Question: How do we convert a NSDictionary into JSON data object? I want to send a JSON data to my server. I am using the below code but facing an issue when it comes to NSDictionary containing Array or further NSDictionary in it. This works well with simple key-value pair.
Issue: It fails on the below line and sets the error object. This works fine if I remove arrays and dictionaries from the source myData dictionary.
'''
NSData *aPostBodyData = [NSJSONSerialization dataWithJSONObject:myData options:0 error:&error];
Where myData looks like:
{
URI = "www.google.com";
addOnTestString = "4,3,";
status = (
"In Progress",
Submitted,
Delivered
);
data =
{
URI = "www.test.com";
testString = "43";
status = (
"In Progress",
Submitted,
Delivered
);
}
}
'''
Error trace:

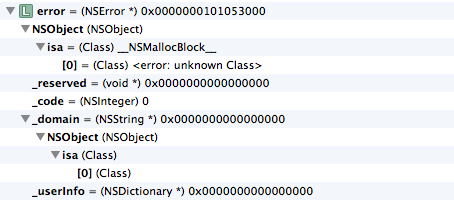
Answer: ok i just write a sample code that includes your situation and it works well.
'''
NSArray * myarray=@[@"a",@"b"];
NSMutableDictionary * dict=[[NSMutableDictionary alloc] initWithObjects:@[@"a",myarray] forKeys:@[@"str",@"arr" ]];
NSData * js=[NSJSONSerialization dataWithJSONObject:dict options:NSJSONWritingPrettyPrinted error:nil];
NSString * jsString=[[NSString alloc] initWithData:js encoding:NSUTF8StringEncoding];
NSLog(@"%@",jsString);
'''
probable reasons for you get errors may be;
your myData is not in type NSDictionary or NSArray.
or while adding arrays to dictionary you are missing a point.